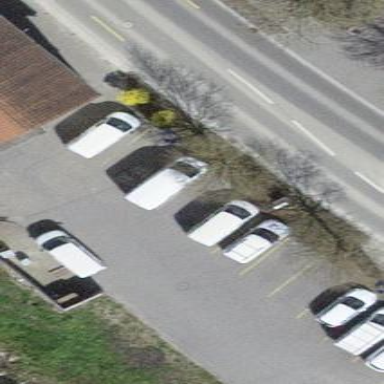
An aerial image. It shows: Parking area with surface.